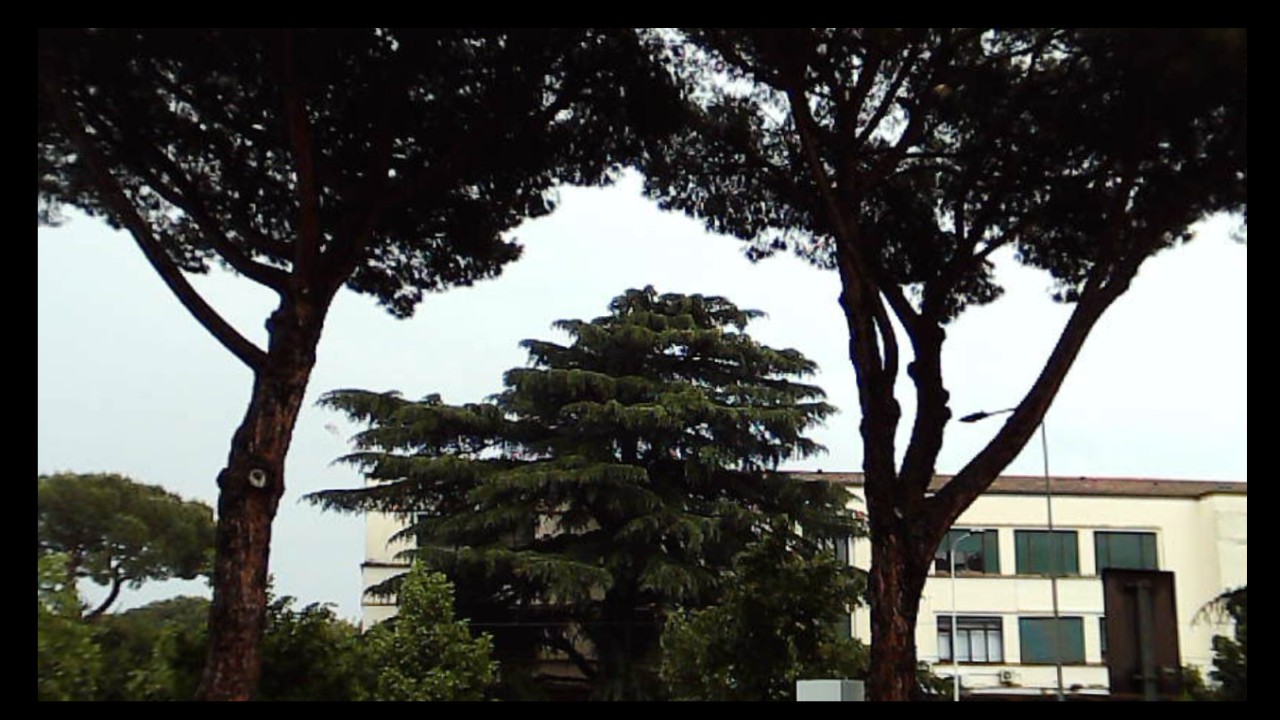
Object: DarwinFPV cineape20